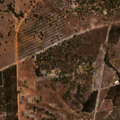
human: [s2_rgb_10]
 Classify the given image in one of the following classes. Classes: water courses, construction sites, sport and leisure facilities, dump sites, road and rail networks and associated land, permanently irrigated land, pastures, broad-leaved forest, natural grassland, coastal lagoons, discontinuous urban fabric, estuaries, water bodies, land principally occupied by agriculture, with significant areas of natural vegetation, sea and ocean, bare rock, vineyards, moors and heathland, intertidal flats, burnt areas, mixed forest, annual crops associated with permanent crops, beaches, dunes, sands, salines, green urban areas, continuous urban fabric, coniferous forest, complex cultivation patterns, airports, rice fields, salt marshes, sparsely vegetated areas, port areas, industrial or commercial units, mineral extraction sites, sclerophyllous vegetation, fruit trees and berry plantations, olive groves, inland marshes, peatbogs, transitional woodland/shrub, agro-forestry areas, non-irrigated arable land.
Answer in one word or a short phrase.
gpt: complex cultivation patterns, agro-forestry areas, broad-leaved forest, mixed forest, transitional woodland/shrub